高一 · 立体几何学
圆台的两个底面面积之比为 $4: 9$, 母线与底面的夹角是 $60^{\circ}$, 轴截面的面积为 $180 \sqrt{3}$, 则圆台的母线长 $l=0$
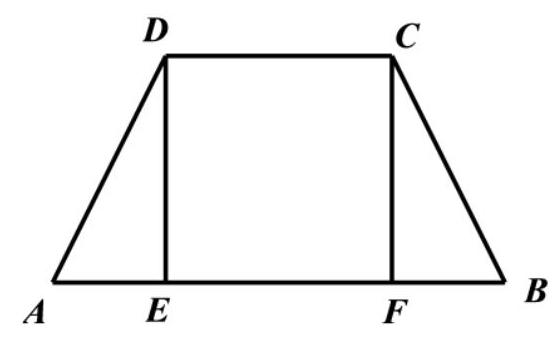
$6 \sqrt{3}$
B. $6 \sqrt{2}$
C. $12 \sqrt{3}$
D. 12
答案: D
解析: 【分析】

设圆台的上底面半径为 $2 r$, 根据面积比可知下底面半径为 $3 r$; 利用圆台的轴截面面积构造关于 $r$ 的方程, 求得 $r$ 后, 利用 $A D=2 A E$ 即可得到结果.

【详解】

设圆台的上底面半径为 $2 r$, 则其下底面半径为 $3 r$

可作圆台的轴截面如下图所示:

其中 $D E \perp A B, C F \perp A B, \angle D A E=\angle C B F=60^{\circ}$
$\therefore D E=C F=\sqrt{3} r, A E=B F=r, E F=4 r$

$\therefore$ 轴截面面积 $S=S_{D E F D C}+S_{\triangle A D E}+S_{\triangle B F C}=4 r \cdot \sqrt{3} r+r \cdot \sqrt{3} r=180 \sqrt{3}$

解得: $r=6 \quad \therefore$ 母线长 $l=A D=2 A E=2 r=12$

本题正确选项: $D$

【点睛】

本题考查圆台母线长的求解问题, 关键是能够利用圆台轴截面面积构造方程求出上下底面半径, 属于基础题.